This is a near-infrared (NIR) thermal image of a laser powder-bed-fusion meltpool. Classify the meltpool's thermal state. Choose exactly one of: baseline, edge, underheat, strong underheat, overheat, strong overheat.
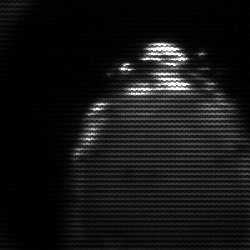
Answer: edge